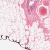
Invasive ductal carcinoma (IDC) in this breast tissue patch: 0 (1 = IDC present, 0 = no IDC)